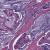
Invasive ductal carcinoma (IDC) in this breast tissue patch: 1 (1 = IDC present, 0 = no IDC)